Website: apple
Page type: account-selection
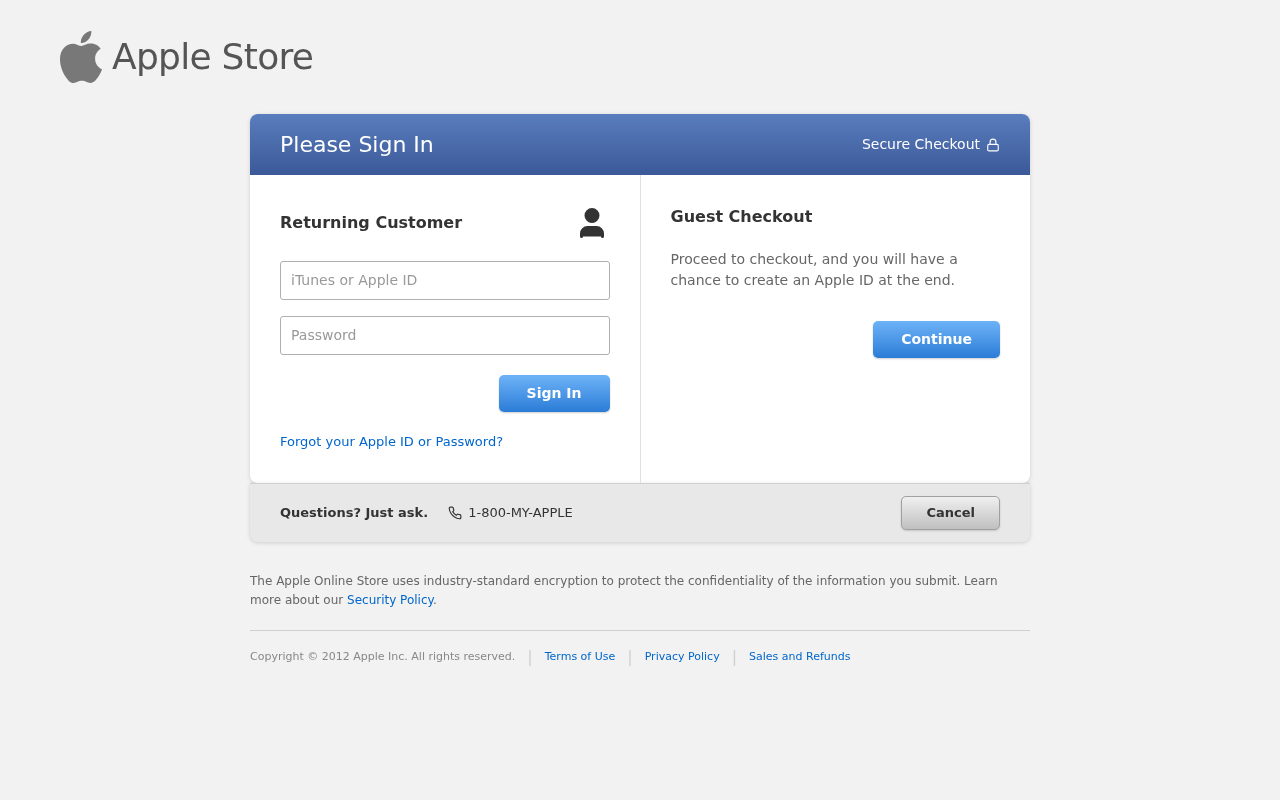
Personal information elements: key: PII_LOGIN_USERNAME
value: chloe9831